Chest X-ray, AP view. Patient: 57 years old, sex M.
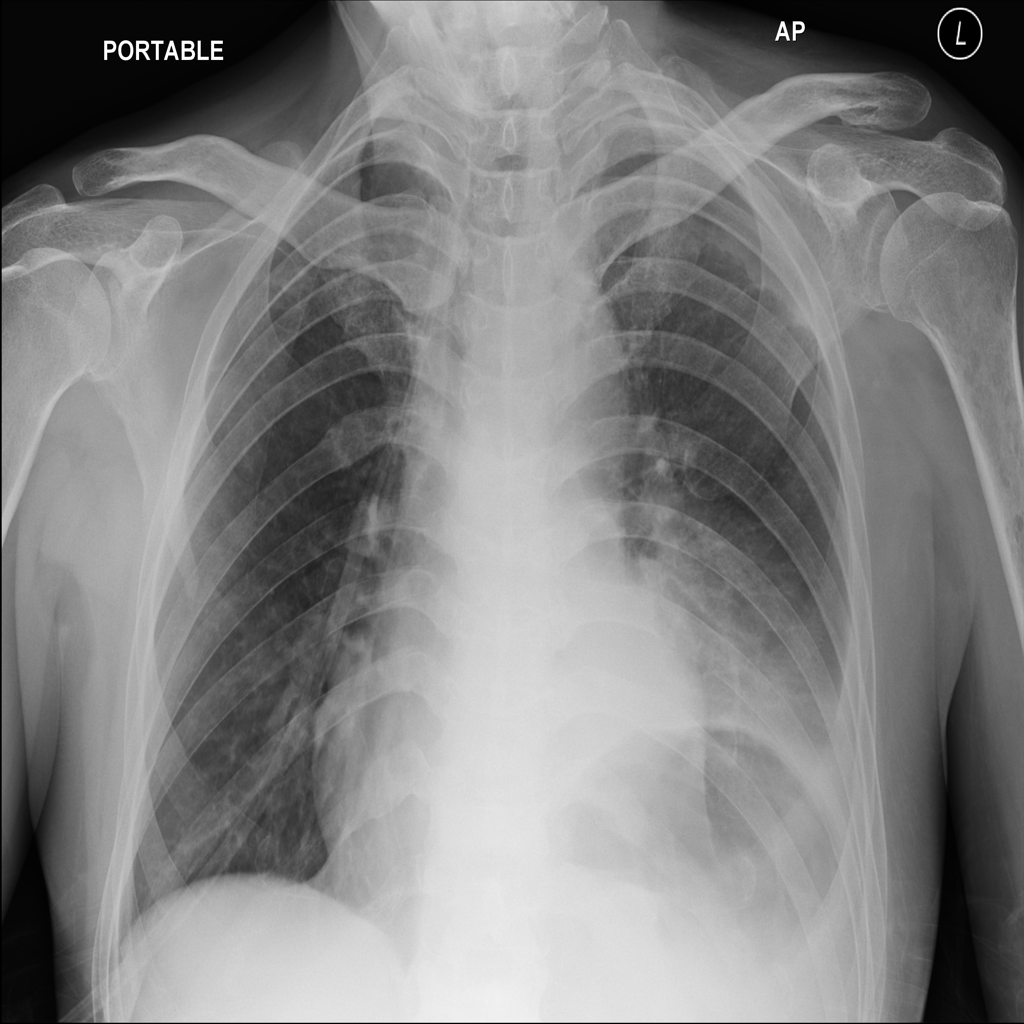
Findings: Effusion